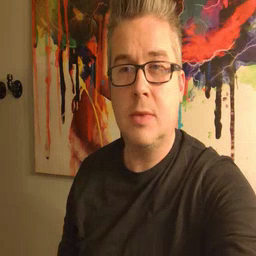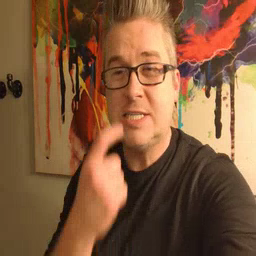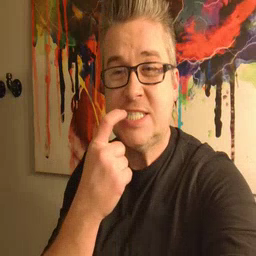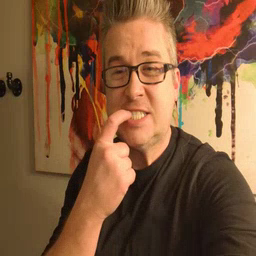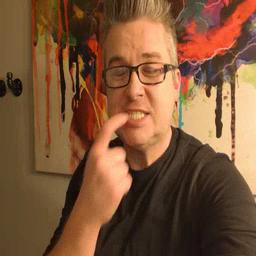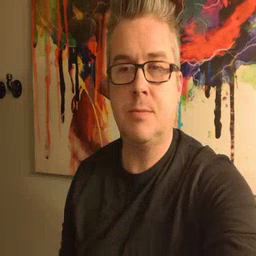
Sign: glasswindow